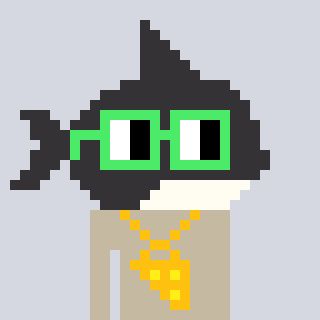
a pixel art character with square light green glasses, a orca-shaped head and a bege-colored body on a cool background